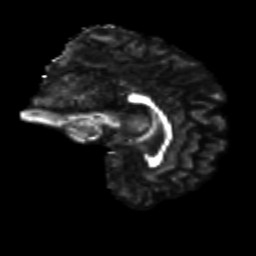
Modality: FA
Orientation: sagittal
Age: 30
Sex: male
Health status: healthy
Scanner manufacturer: siemens
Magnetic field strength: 3 T
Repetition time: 8.6 s
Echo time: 0.095 s